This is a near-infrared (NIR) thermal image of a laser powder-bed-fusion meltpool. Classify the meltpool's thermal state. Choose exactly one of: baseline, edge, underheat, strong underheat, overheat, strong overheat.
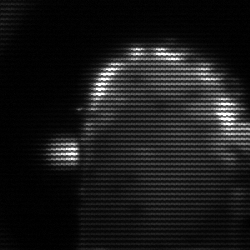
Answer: baseline